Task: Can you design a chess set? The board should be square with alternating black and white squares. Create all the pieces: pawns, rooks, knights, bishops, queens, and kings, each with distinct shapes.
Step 533:
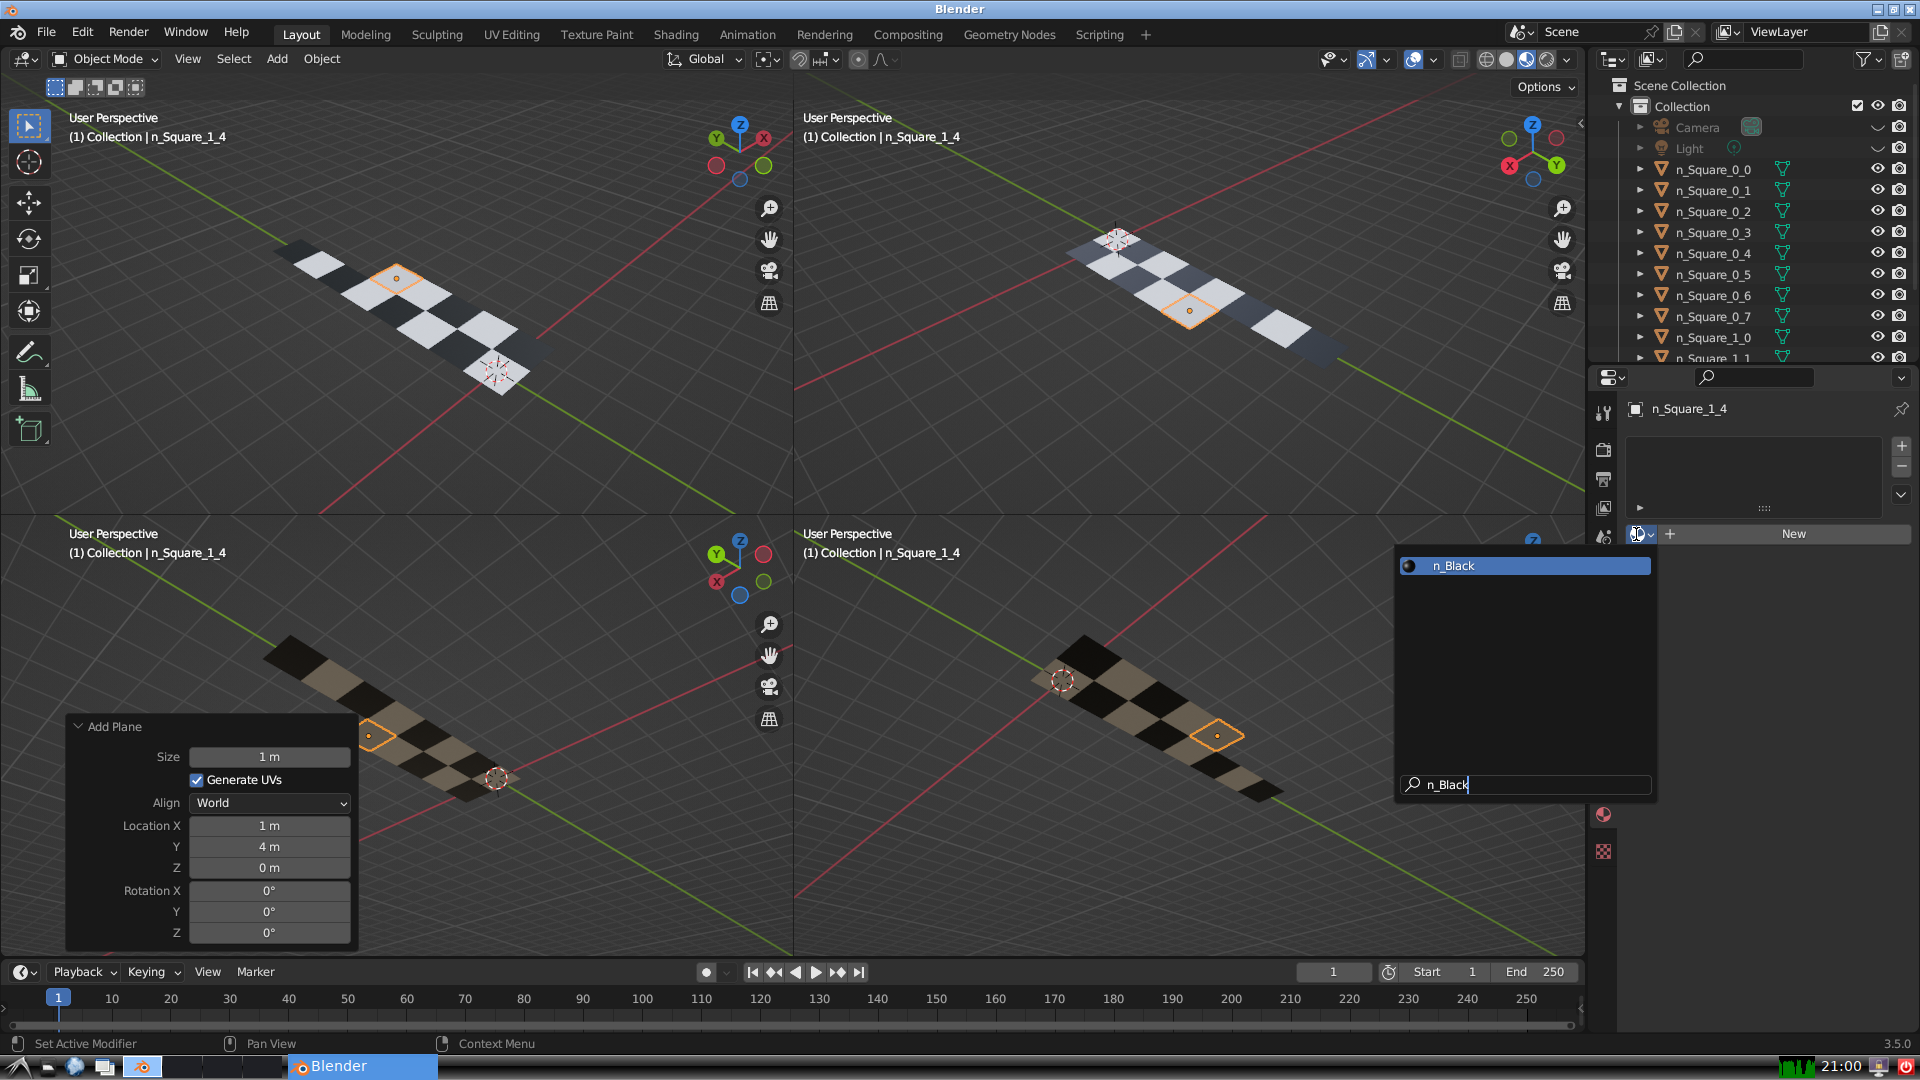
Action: {"key_press": ['Return']}